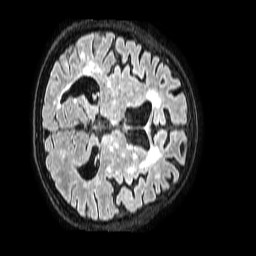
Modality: FLAIR
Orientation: axial
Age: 67
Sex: male
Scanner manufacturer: philips
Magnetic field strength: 1.5 T
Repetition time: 4.8 s
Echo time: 0.3 s